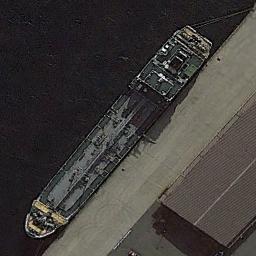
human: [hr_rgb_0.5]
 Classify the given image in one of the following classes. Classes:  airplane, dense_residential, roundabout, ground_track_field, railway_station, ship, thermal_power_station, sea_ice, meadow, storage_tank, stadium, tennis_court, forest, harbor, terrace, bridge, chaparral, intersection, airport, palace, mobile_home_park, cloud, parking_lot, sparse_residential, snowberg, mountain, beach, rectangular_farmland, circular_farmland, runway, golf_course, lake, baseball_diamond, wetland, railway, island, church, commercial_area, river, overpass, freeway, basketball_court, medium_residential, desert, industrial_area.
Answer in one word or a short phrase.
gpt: ship